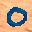
Label: 0